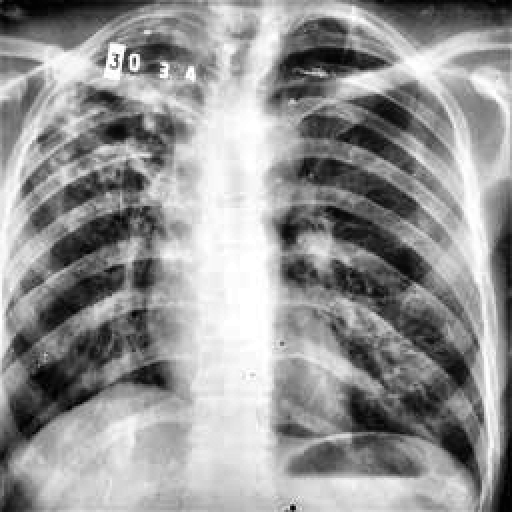
Finding: TUBERCULOSIS